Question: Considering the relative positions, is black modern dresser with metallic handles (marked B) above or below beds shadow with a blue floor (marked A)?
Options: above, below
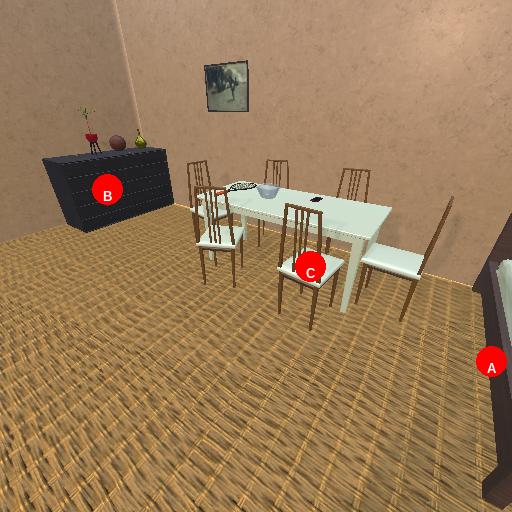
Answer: above